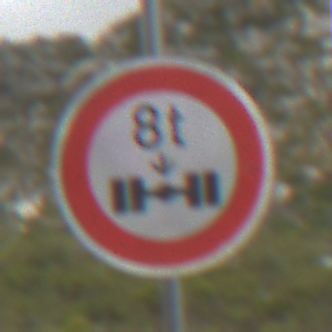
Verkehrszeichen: TatsaechlicheAchslast
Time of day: Midday
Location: Outdoor (Nature)
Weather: Overcast
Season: NotSpecified
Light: Natural